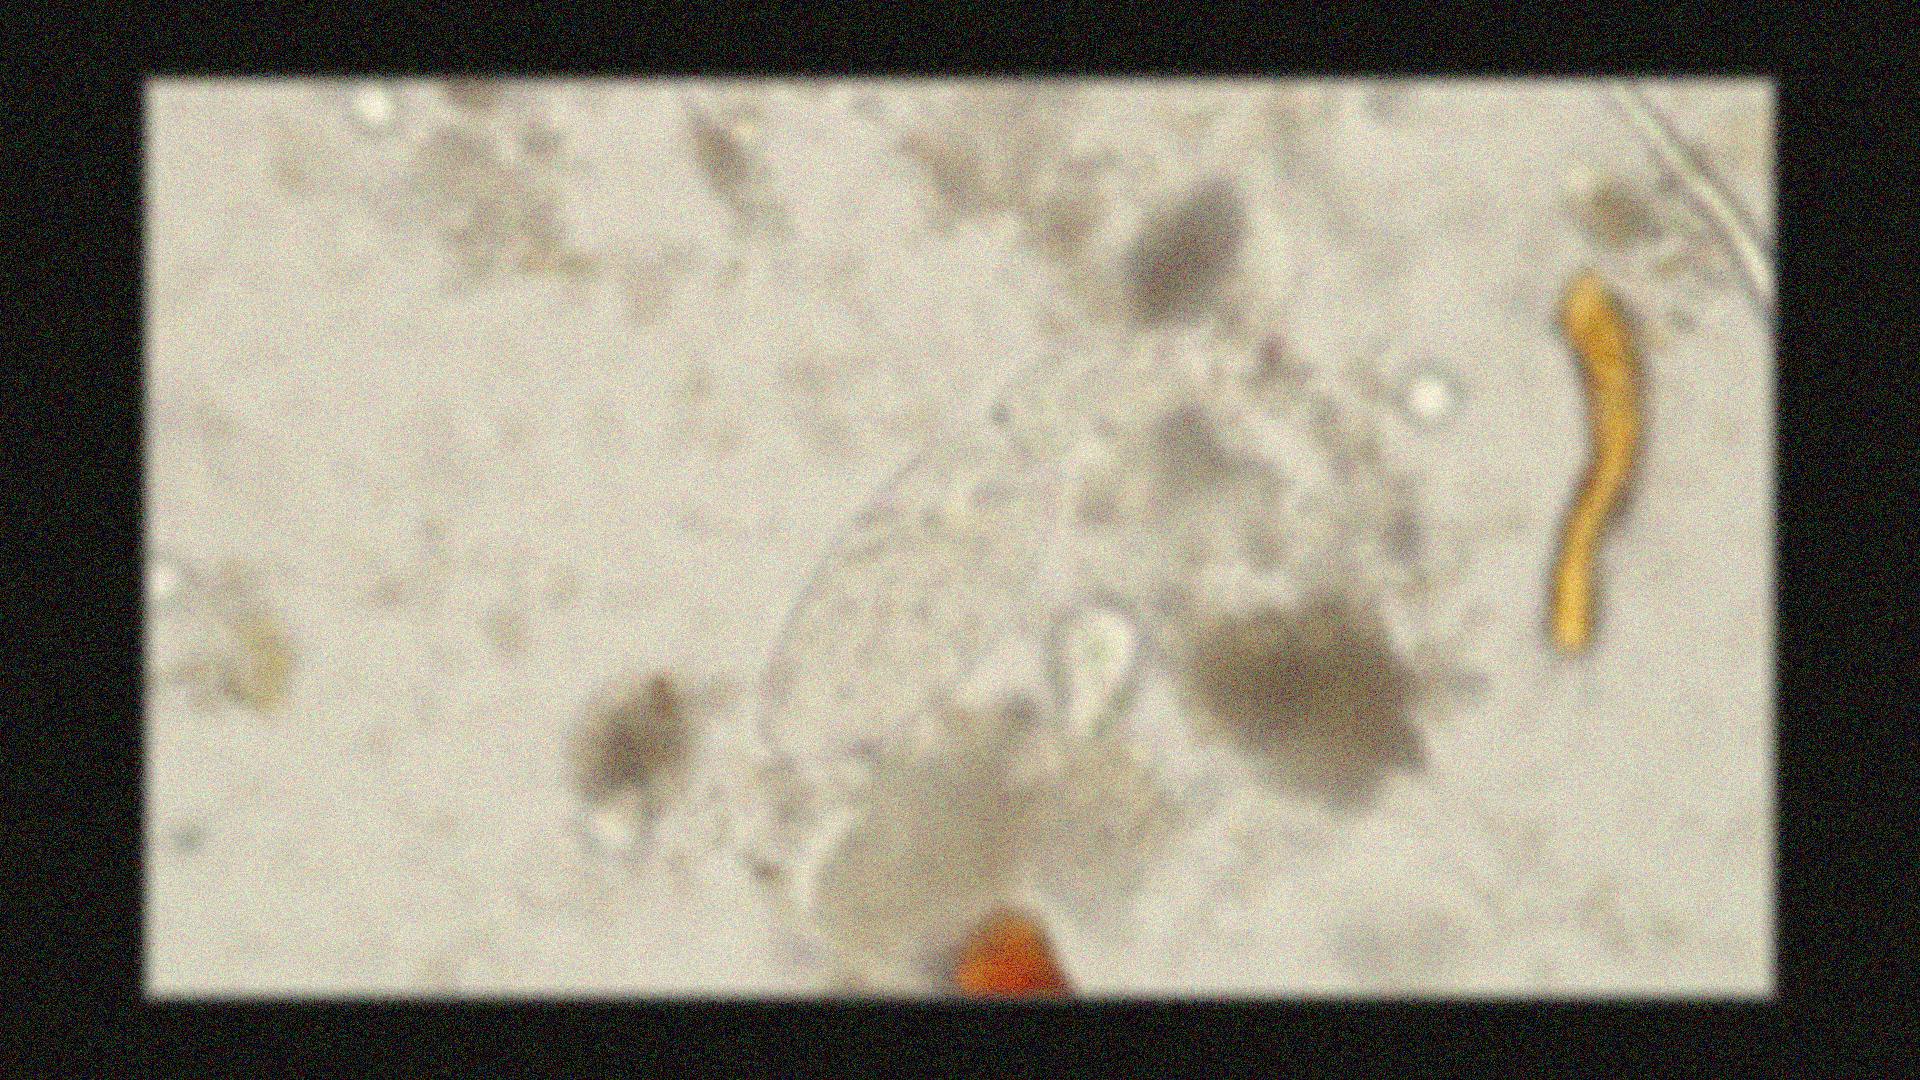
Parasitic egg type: Fasciolopsis buski